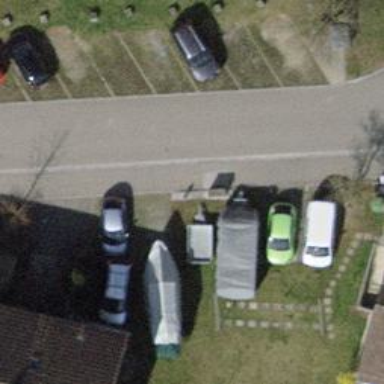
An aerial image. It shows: Street cabinet.